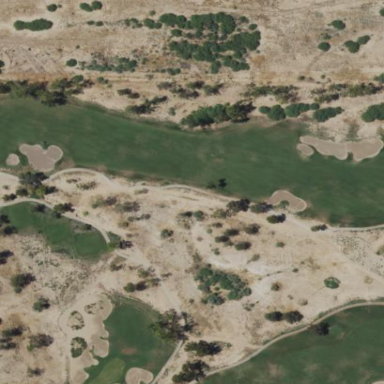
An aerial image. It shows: Rough area on grassy golf course.